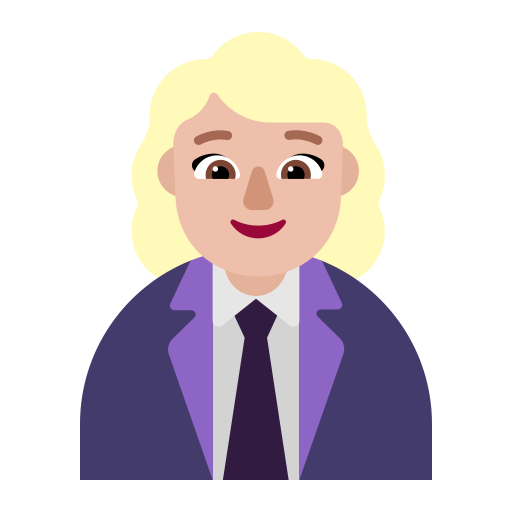
woman office worker flat  light